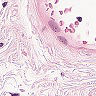
Metastatic tissue present: no